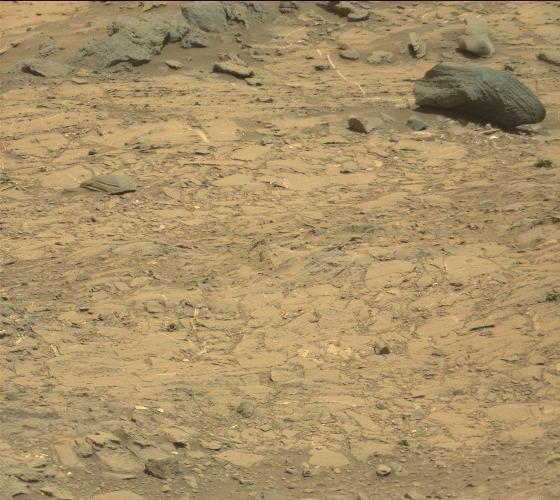
Terrain classes present: Bedrock, Gravel / Sand / Soil, Rock, Shadow